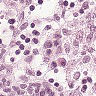
Metastatic tissue present: no